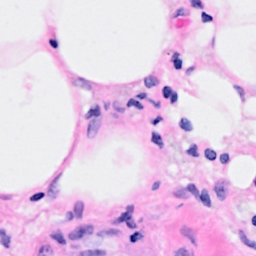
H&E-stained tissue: Breast